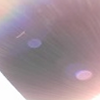
Label: sunburn